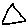
Label: triangle